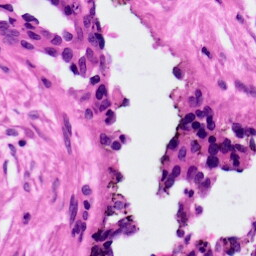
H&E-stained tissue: Ovarian